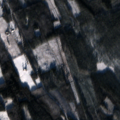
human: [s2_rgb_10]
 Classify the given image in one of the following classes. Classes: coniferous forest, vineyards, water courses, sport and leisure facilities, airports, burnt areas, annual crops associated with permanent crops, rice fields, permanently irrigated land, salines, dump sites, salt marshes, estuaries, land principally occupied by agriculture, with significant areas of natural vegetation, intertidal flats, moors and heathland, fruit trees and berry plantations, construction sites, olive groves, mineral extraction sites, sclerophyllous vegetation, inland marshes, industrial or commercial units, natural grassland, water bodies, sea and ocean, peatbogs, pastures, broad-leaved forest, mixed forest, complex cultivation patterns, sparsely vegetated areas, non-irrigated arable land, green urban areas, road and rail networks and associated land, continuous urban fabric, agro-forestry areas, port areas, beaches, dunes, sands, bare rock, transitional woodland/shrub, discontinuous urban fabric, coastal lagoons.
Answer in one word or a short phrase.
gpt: coniferous forest, mixed forest, transitional woodland/shrub